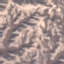
Land use / land cover: HerbaceousVegetation